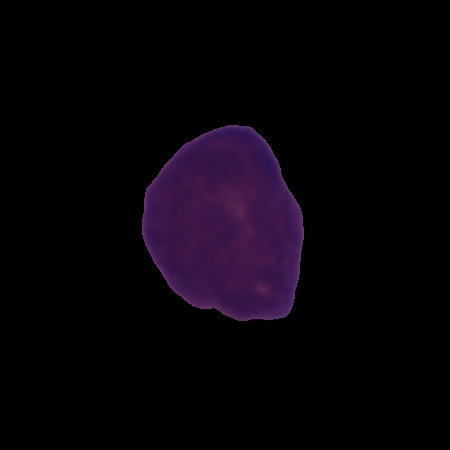
Label: cancer